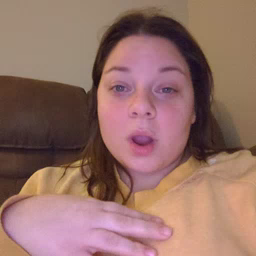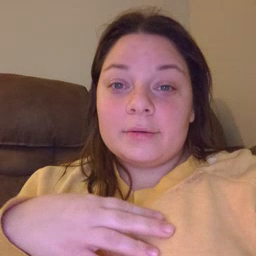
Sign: horse